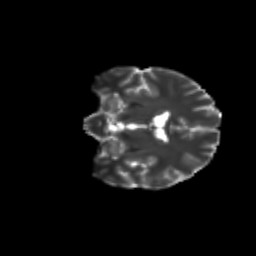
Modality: T2w
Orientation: coronal
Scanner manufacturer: siemens
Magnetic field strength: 3 T
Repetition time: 9.2 s
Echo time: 0.084 s